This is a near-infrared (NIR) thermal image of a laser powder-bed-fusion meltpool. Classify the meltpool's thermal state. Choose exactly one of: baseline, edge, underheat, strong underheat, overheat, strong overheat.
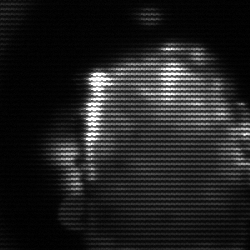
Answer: baseline